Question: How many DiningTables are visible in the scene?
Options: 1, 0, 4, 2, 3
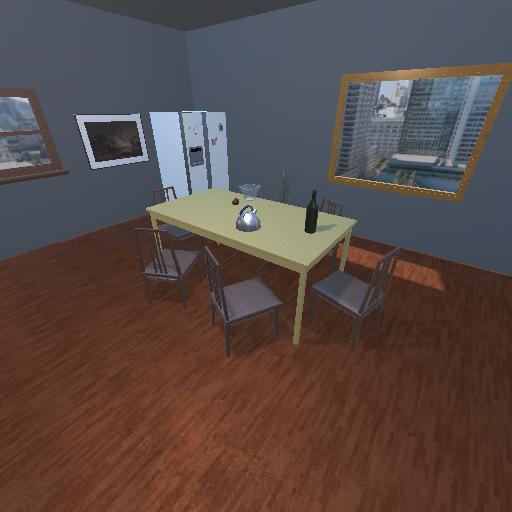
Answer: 1